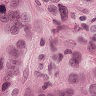
Metastatic tissue present: yes